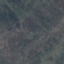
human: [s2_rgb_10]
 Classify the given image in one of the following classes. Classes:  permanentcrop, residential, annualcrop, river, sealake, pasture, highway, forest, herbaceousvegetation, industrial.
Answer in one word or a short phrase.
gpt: HerbaceousVegetation